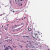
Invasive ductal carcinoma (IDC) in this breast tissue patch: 1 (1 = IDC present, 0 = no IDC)